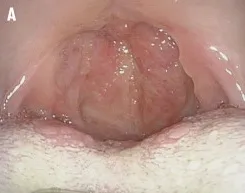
Clinical pictures from oropharyngoscopy and laryngoscopy from the third relapse. (A) Before treatment. The oral cavity and oropharyngeal isthmus show swelling, papilloma-like lesions, and eroded uvula.
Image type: endoscopy (airway_endoscopy)